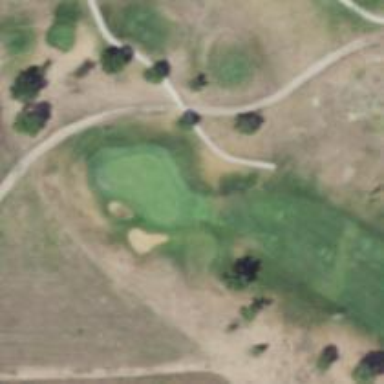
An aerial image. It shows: View of golf hole.